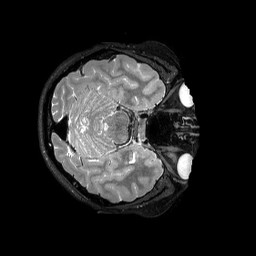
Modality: T2w
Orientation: axial